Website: lowes
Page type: cart
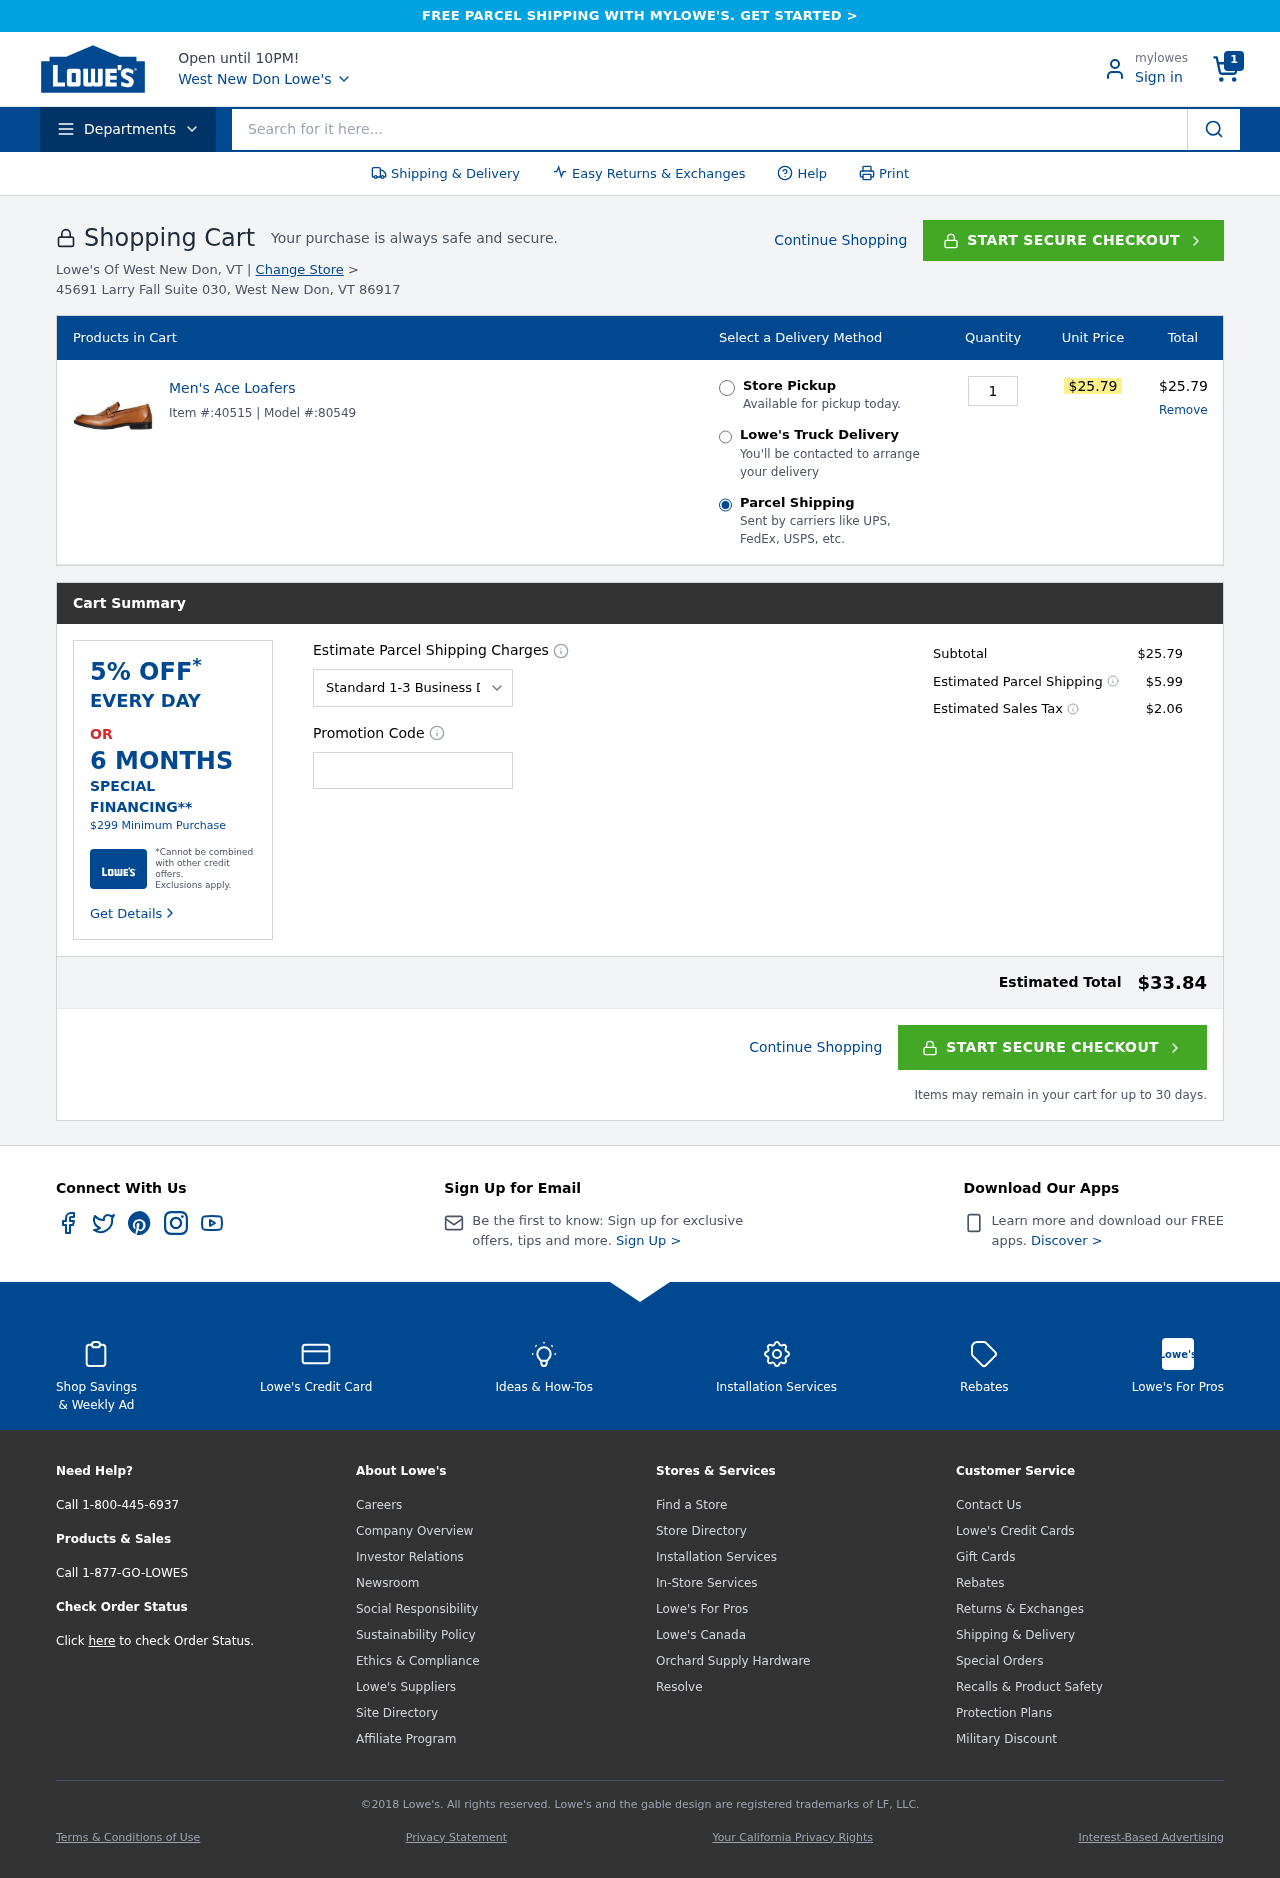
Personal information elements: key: PII_CITY
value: New Don
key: PII_CITY
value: West New Don
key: PII_POSTCODE
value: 86917
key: PII_PROMO_CODE
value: LNHJ20
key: PII_STREET
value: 45691 Larry Fall Suite 030
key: PII_STATE_ABBR
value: VT
Product elements: key: PRODUCT1_NAME
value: Men's Ace Loafers
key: PRODUCT1_PRICE
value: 25.79
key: PRODUCT1_QUANTITY
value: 1
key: PRODUCT1_MODEL
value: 80549
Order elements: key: ORDER_NUM_ITEMS
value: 1
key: ORDER_ITEM_ID
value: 40515
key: ORDER_LINE_TOTAL
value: $25.79
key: ORDER_SUBTOTAL
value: $25.79
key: ORDER_SHIPPING_COST
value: $5.99
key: ORDER_TAX
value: $2.06
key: ORDER_TOTAL
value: $33.84
Search elements: key: HEADER_SEARCH
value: Search for it here...